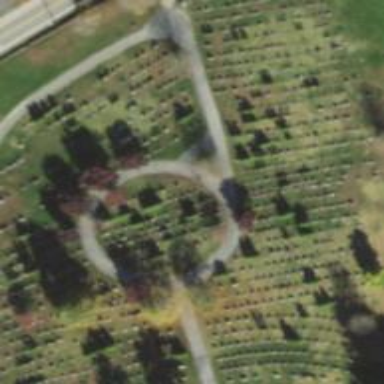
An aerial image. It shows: Road designated as Cemetery Road.